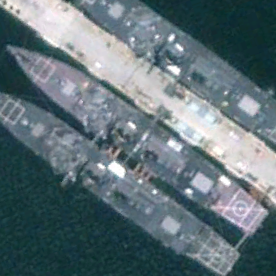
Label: destroyer